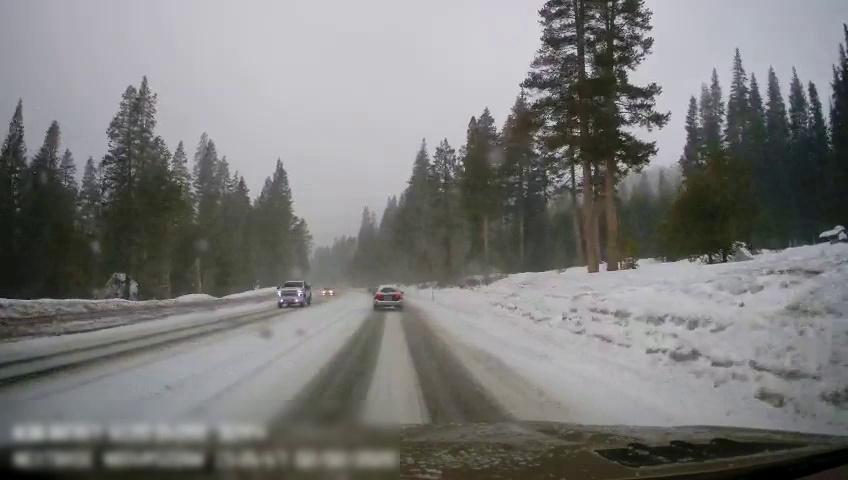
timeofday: Day
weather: Snowy
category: Drivable Space
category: Vehicles | SUV
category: Vehicles | Truck